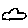
Label: cloud